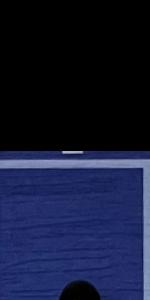
Label: Empty